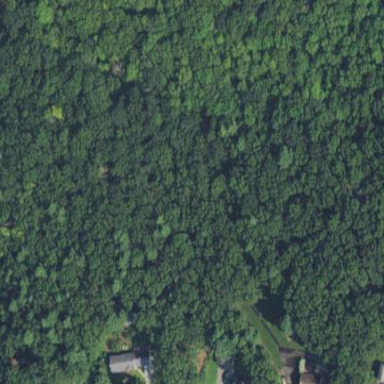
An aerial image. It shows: Mixed woodland area with various types of leaves.